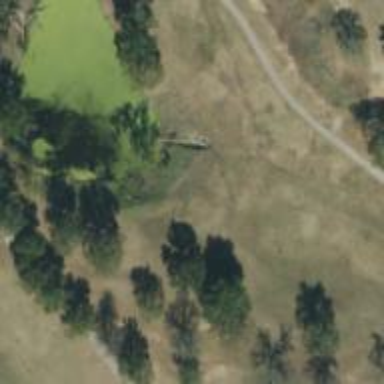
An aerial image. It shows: Water hazard in golf course. The hazard is natural water feature.